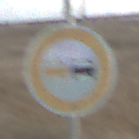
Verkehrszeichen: Ueberholverbot
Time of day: SunriseSunset
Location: Outdoor (RoadRail)
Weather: PartlyCloudy
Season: NotSpecified
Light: Natural